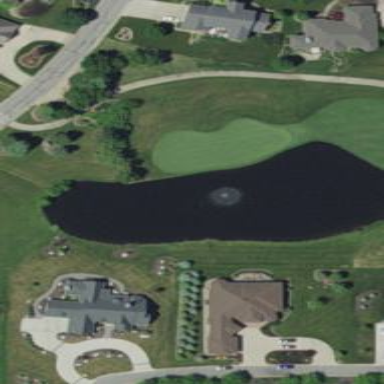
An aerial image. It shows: Water hazard in golf course. The hazard is natural water feature.